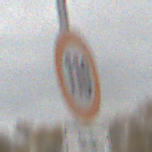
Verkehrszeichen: Geschwindigkeit110
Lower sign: ZeitangabenMitBeschraenkungAufWochentage9
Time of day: MorningAfternoon
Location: Outdoor (Nature)
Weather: Overcast
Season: NotSpecified
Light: Natural